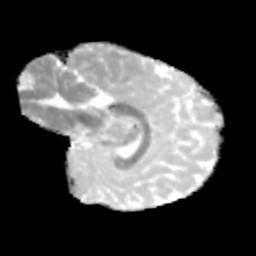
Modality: MD
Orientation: sagittal
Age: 10
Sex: male
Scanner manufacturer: siemens
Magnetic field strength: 3 T
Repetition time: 3.8 s
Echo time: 0.07 s